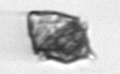
Label: Kryptoperidinium_triquetrum